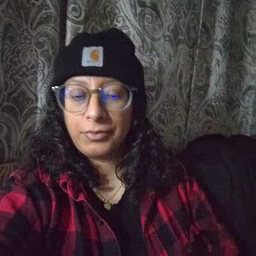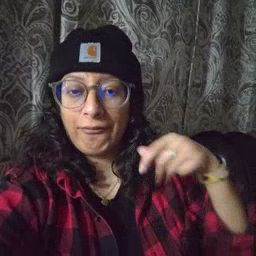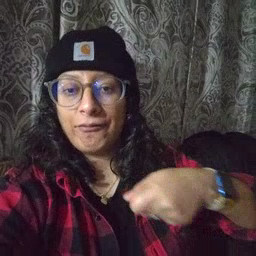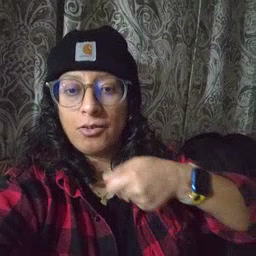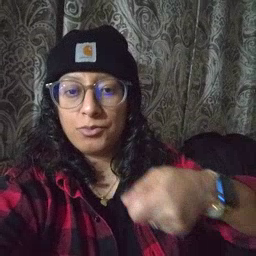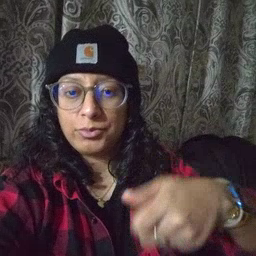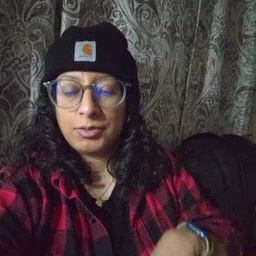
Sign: vacuum